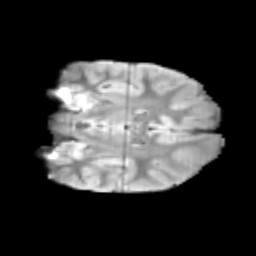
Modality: T2w
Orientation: coronal
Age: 11
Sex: male
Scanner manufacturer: siemens
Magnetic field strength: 3 T
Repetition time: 3.8 s
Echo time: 0.07 s